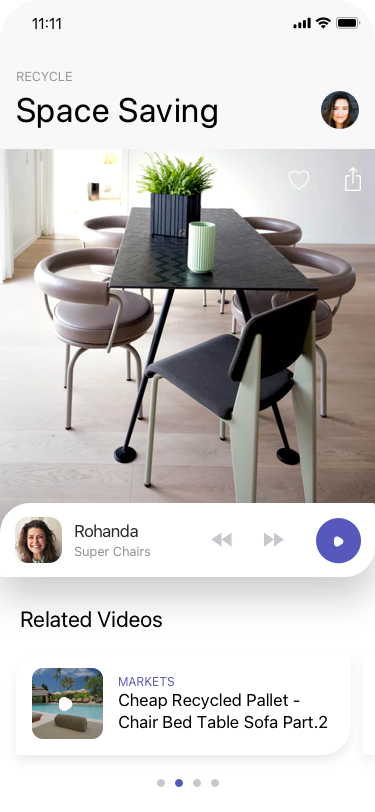
Text in this UI design:
MARKETS
Cheap Recycled Pallet - Chair Bed Table Sofa Part.2
Related Videos
Super Chairs
Rohanda
Space Saving
RECYCLE